Question: I'm using Chart module to generate charts in PNG format from CSV data:

It works well, the charts look okay, but I get warnings for the 'undef' values (there are 3 such values at the end of the above diagram):
'''
# ~/txv3.pl "./L*TXV3*.csv" > /var/www/html/x.html
Generating chart: L_B17_C0_TXV3LIN_PA3_TI1_CI1
Use of uninitialized value $label in length at /usr/share/perl5/vendor_perl/Chart/Base.pm line 3477, <> line 69.
Use of uninitialized value in subroutine entry at /usr/share/perl5/vendor_perl/Chart/Base.pm line 3478, <> line 69.
Use of uninitialized value $label in length at /usr/share/perl5/vendor_perl/Chart/Base.pm line 3477, <> line 69.
Use of uninitialized value in subroutine entry at /usr/share/perl5/vendor_perl/Chart/Base.pm line 3478, <> line 69.
Use of uninitialized value $label in length at /usr/share/perl5/vendor_perl/Chart/Base.pm line 3477, <> line 69.
Use of uninitialized value in subroutine entry at /usr/share/perl5/vendor_perl/Chart/Base.pm line 3478, <> line 69.
'''
I need to get rid of these warnings as they are useless here and they make the log of my Hudson-job unreadable.
So I've tried (using perl 5.10.1 on CentOS 6.4 / 64 bit):
'''
#!/usr/bin/perl -w
use strict;
....
$pwrPng->set(%pwrOptions);
$biasPng->set(%biasOptions);
my $pwrPngFile = File::Spec->catfile(PNG_DIR, "${csv}_PWR.png");
my $biasPngFile = File::Spec->catfile(PNG_DIR, "${csv}_BIAS.png");
{
no warnings;
$pwrPng->png($pwrPngFile, $pwrData);
$biasPng->png($biasPngFile, $biasData);
}
'''
But the warnings are still printed.
Any suggestions please?
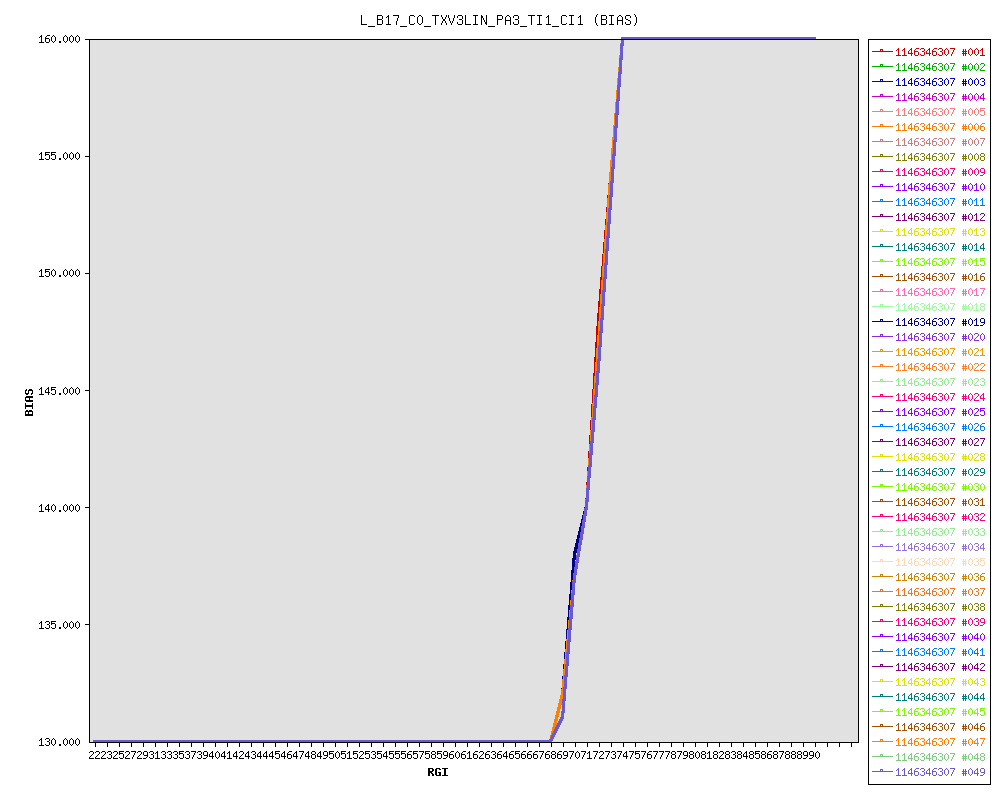
Answer: In your Hudson-job, install a handler for the warn signal that filters warnings so the ones you know about won't show up.
'''
BEGIN {
$SIG{'__WARN__'} = sub { my $w = shift; warn $w if $w !~ m|/Chart/Base.pm| };
}
'''